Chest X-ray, AP view. Patient: 42 years old, sex F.
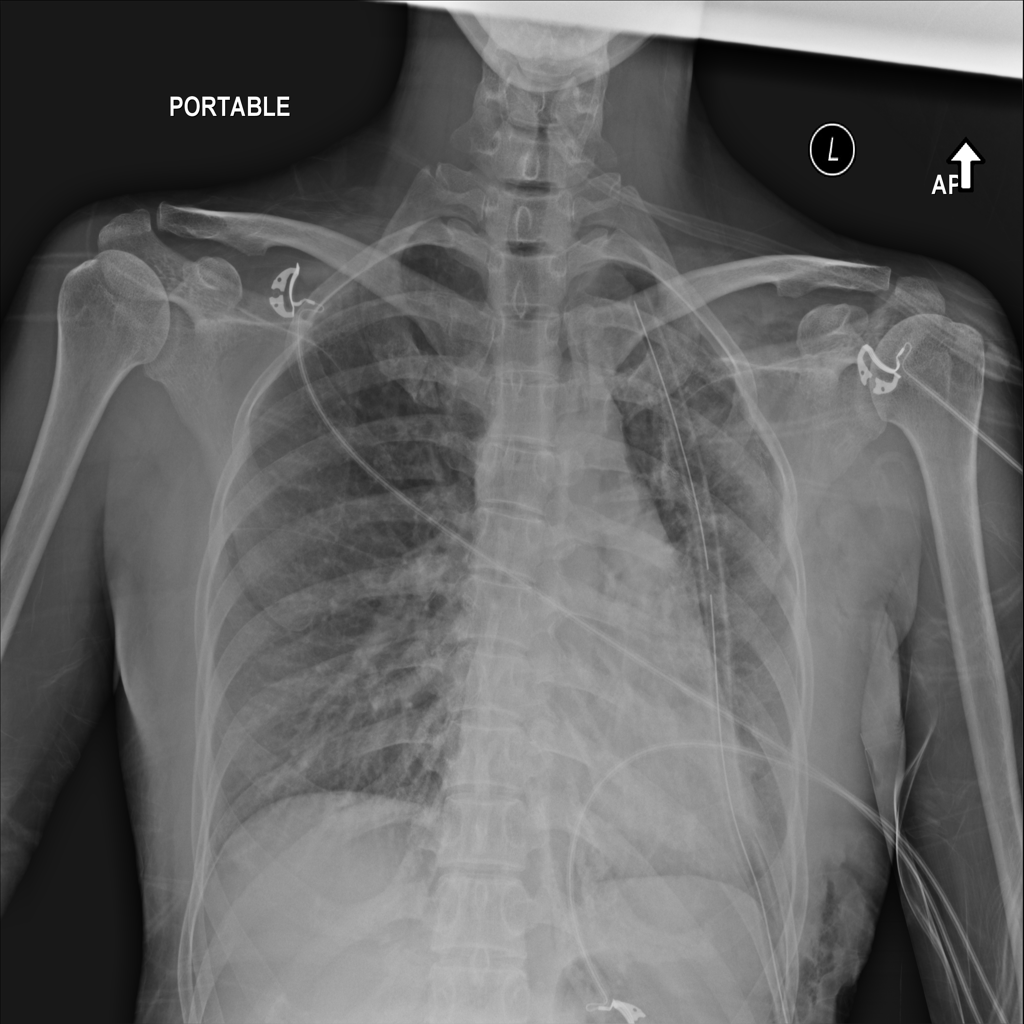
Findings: Emphysema, Pneumothorax